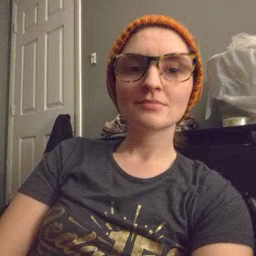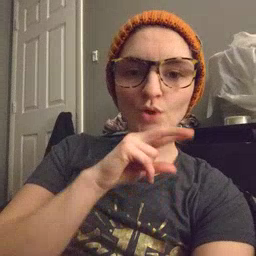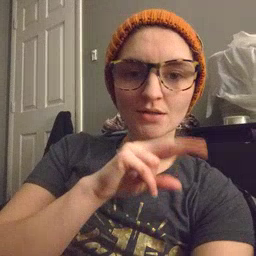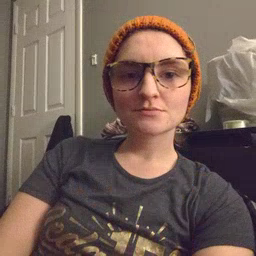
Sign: frog